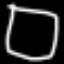
Label: square